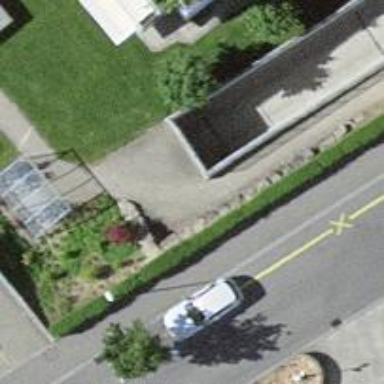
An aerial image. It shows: Parking entrance.